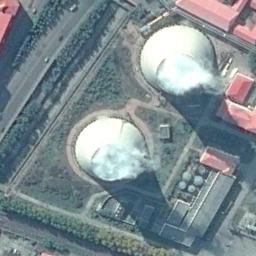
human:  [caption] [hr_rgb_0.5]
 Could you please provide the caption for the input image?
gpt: There are four thermal power stations, and two of them on the left are emitting smoke .

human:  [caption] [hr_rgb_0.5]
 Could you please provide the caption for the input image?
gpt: The thermal power station is on the grass next to some buildings with white mist above .

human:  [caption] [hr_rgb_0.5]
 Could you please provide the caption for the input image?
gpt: In the thermal power station there are neatly planned factories and good greening, and two cooling towers are steaming .

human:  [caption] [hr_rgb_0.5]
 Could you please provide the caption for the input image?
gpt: There are many buildings next to the thermal power station .

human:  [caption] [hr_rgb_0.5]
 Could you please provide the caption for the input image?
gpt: There are some red buildings and two chimneys on the thermal power station .